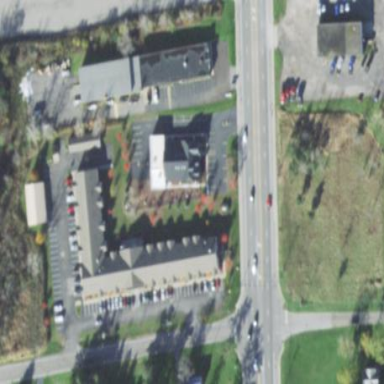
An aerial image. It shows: Building.